Question:
I have two datasets. First contains State Name, City Name and Other Contains Temperature information. How can I rank by State then rank by city over temperature?
'''
select RANK() over(order by AVG(Average_Temp) desc) State_Rank_Temp, aqs_sites.State_Name,
RANK() over(partition by State_Name order by AVG(Average_Temp) desc) City_Rank, aqs_sites.City_Name, AVG(Temperature.Average_Temp) Average
from aqs_sites INNER JOIN
Temperature
ON (aqs_sites.State_Code=Temperature.State_Code AND
aqs_sites.County_Code=Temperature.County_Code AND
aqs_sites.Site_Number=Temperature.Site_Num)
group by aqs_sites.City_Name, aqs_sites.State_Name;
'''
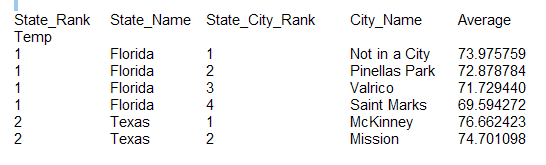
Answer: Hmmmm. You need an average at the state level doing the ranking. Here is one method:
'''
select s.State_Name,
s.City_Name,
avg(t.Average_Temp) as average
rank() over (partition by s.State_Name order by avg(t.Average_Temp) desc) as City_Rank,
dense_rank() over (order by avg(state_average))
from aqs_sites s INNER JOIN
(select t.*, avg(Average_Temp) over (partition by state_code) as state_average
from Temperature t
) t
ON s.State_Code = t.State_Code AND
s.County_Code = t.County_Code AND
s.Site_Number = t.Site_Num
group by s.City_Name, s.State_Name;
'''